Question: I'm having some problem to display product details from two tables.
I'm using VS 2010, and MS Access Database.
My database table structure are as follow :
- Product ('#Product_ID', 'Category_ID', 'Product_Name', 'Product_Cost', 'Product_Price')- Category ('#Category_ID', 'Category_Name')
What I want is to display 'ProductCost', 'ProductPrice' and 'CategoryName' into Textbox when I select 'ProductName' from Combobox. I'm able to display 'ProductCost' & 'ProductPrice' but fail to display 'CategoryName' because I not sure how to make this two table link together.
The code I use to fill Combobox with ProductName is :
'''
Public Sub fillProductCombobox(ByVal sender As Object)
Dim da As New OleDbDataAdapter
Dim dt As New DataTable
Try
conn.Open()
da.SelectCommand = New OleDbCommand("SELECT * FROM Product", conn)
da.Fill(dt)
sender.DataSource = dt
sender.DisplayMember = "Product_Name"
sender.ValueMember = "Product_ID"
'best method?
frmAddSalesProduct.txtProductCost.DataBindings.Add("Text", dt, "Product_Cost")
frmAddSalesProduct.txtPerPrice.DataBindings.Add("Text", dt, "Product_Price")
Catch ex As Exception
MsgBox(ex.Message)
Finally
conn.Close()
End Try
End Sub
'''
Then I call the function this way on form load :
'''
fillProductCombobox(ProductComboBox)
'''
This is my how my form look like :
Please guide me how to I display 'CategoryName' as well.
Also is that the way I use to fill 'Product_Cost' and 'Product_Price' the best method?
P/S : For some reason I need to have everything done dynamically
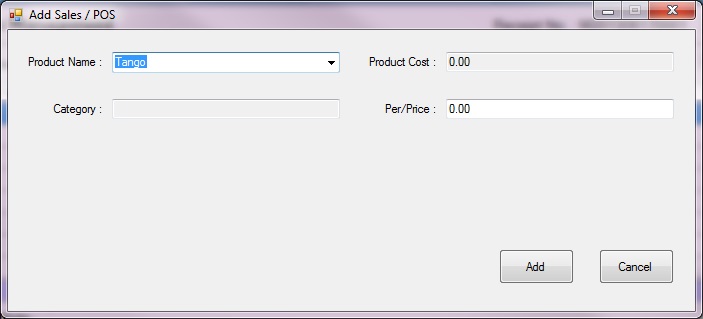
Answer: You can use the join query like
'''
SELECT Product_ID, p.Category_ID, Product_Name, Product_Cost, Product_Price, Category_Name
FROM Product p
INNER JOIN Category c ON p.Category_ID = c.Category_ID
'''
So, you will get the category name using this query, just bind the text box as you are binding for others.
I hope it will help you. :)